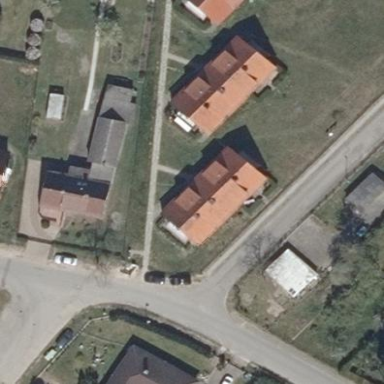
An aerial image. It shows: Residential building.